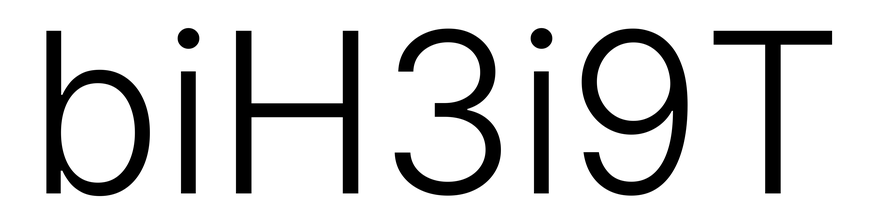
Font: Inter_Light